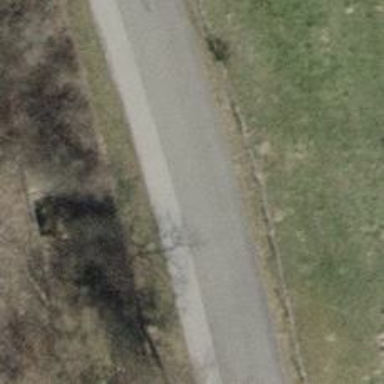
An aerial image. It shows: Unclassified road with asphalt surface.